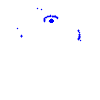
Particle: electron